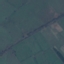
Label: Pasture